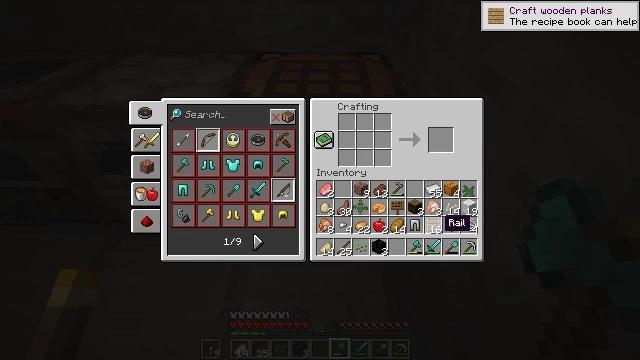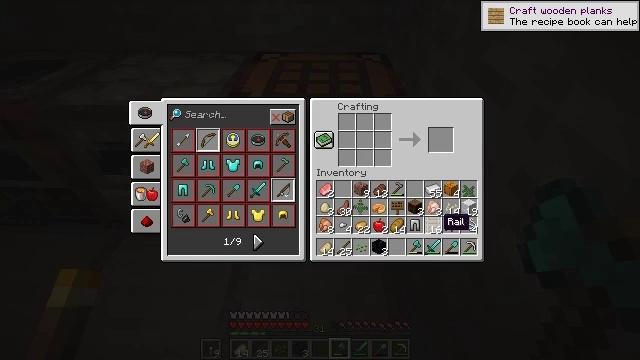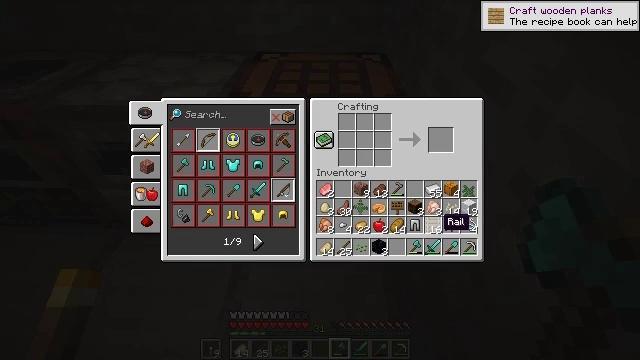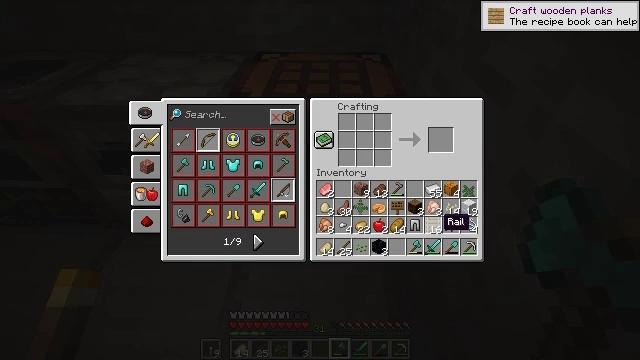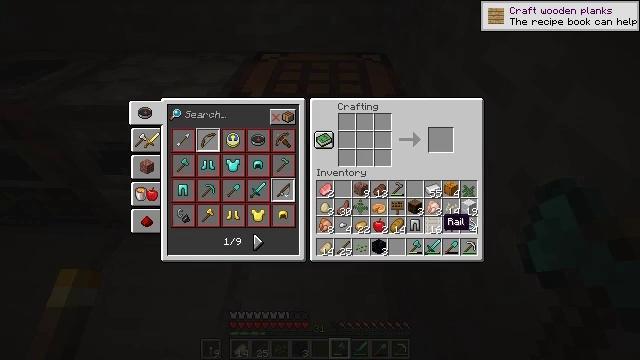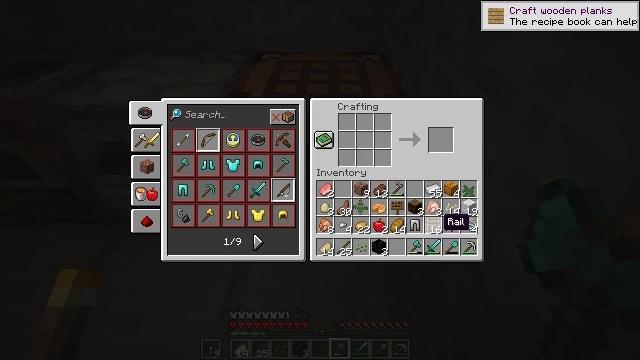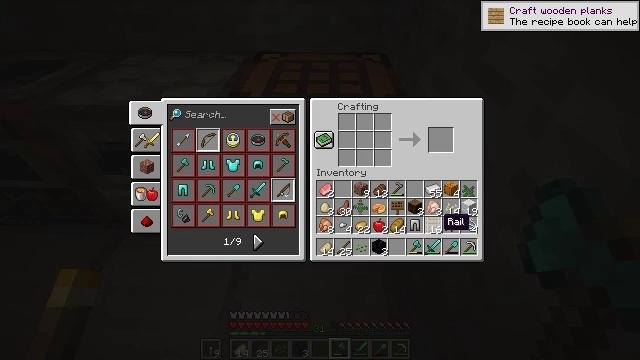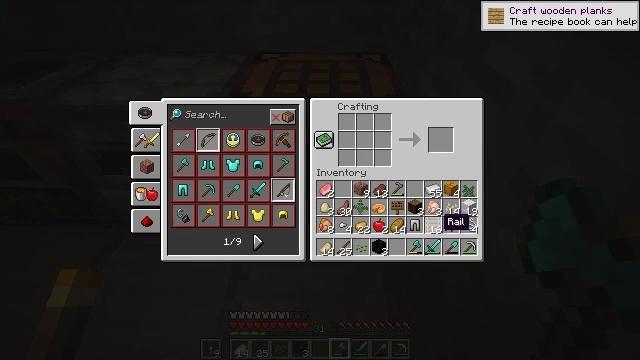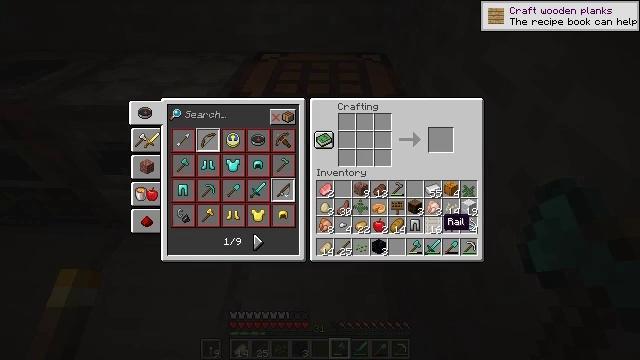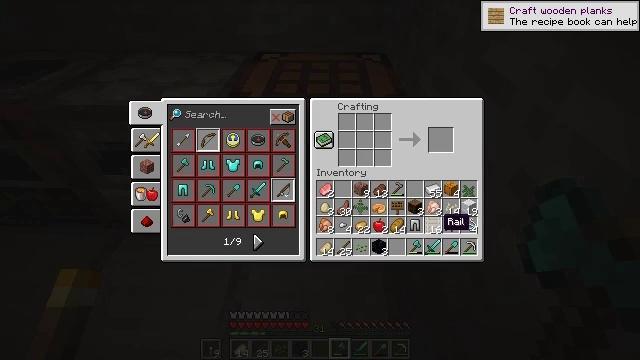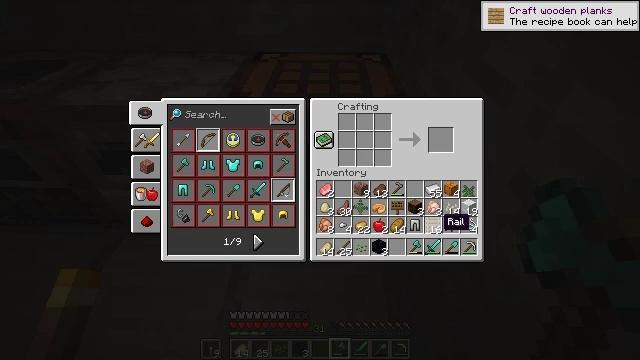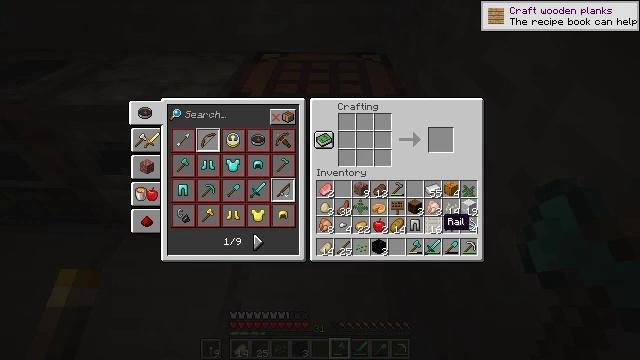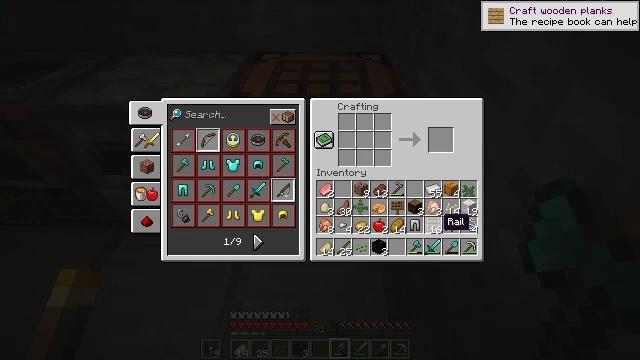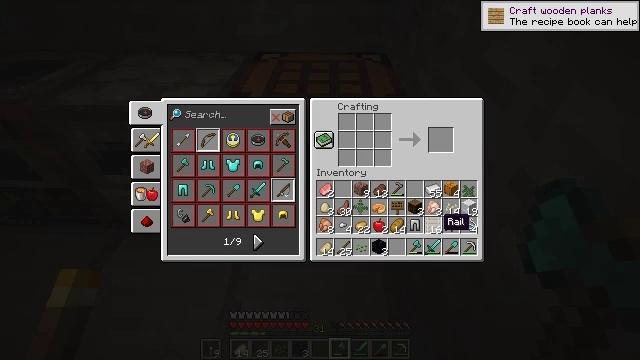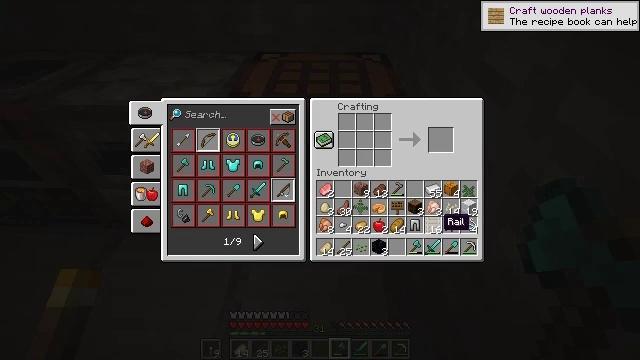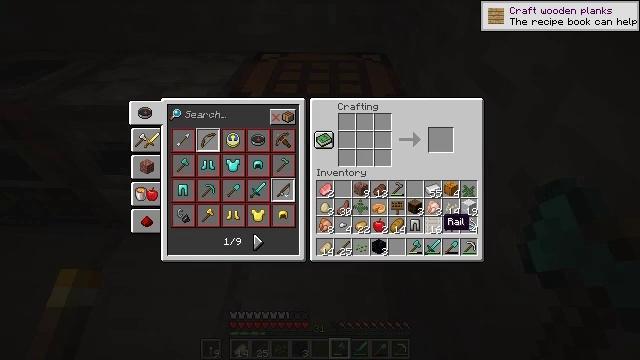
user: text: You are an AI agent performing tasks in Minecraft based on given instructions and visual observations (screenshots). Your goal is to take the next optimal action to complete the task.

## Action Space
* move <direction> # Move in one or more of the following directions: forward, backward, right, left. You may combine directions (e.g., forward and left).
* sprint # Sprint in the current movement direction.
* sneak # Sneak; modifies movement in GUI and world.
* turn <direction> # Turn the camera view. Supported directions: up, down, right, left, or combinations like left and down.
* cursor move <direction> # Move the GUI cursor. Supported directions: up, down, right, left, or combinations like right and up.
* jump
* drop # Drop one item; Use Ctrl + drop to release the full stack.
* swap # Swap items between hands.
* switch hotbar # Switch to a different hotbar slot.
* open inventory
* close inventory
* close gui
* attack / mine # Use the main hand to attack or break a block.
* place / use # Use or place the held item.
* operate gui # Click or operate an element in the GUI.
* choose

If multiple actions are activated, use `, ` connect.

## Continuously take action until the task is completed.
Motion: motion action
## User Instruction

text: Craft a rail.
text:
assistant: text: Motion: no_op
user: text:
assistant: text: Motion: no_op
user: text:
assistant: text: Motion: no_op
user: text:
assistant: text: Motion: no_op
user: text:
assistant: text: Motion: no_op
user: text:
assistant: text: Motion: no_op
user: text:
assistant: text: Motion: no_op
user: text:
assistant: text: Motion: no_op
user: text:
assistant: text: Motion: no_op
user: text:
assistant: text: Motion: no_op
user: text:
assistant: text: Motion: no_op
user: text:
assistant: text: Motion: no_op
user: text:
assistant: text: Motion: no_op
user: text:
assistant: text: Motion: no_op
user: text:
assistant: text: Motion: no_op
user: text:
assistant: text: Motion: no_op
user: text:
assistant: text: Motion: turn right
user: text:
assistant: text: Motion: turn right
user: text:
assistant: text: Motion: turn right
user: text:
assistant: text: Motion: no_op
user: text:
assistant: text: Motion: no_op
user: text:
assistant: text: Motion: no_op
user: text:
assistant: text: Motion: no_op
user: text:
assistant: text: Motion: no_op
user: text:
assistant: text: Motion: turn left and up
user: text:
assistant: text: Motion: turn left and up
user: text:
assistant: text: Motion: no_op
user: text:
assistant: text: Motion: no_op
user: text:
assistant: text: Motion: no_op
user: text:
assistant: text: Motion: no_op